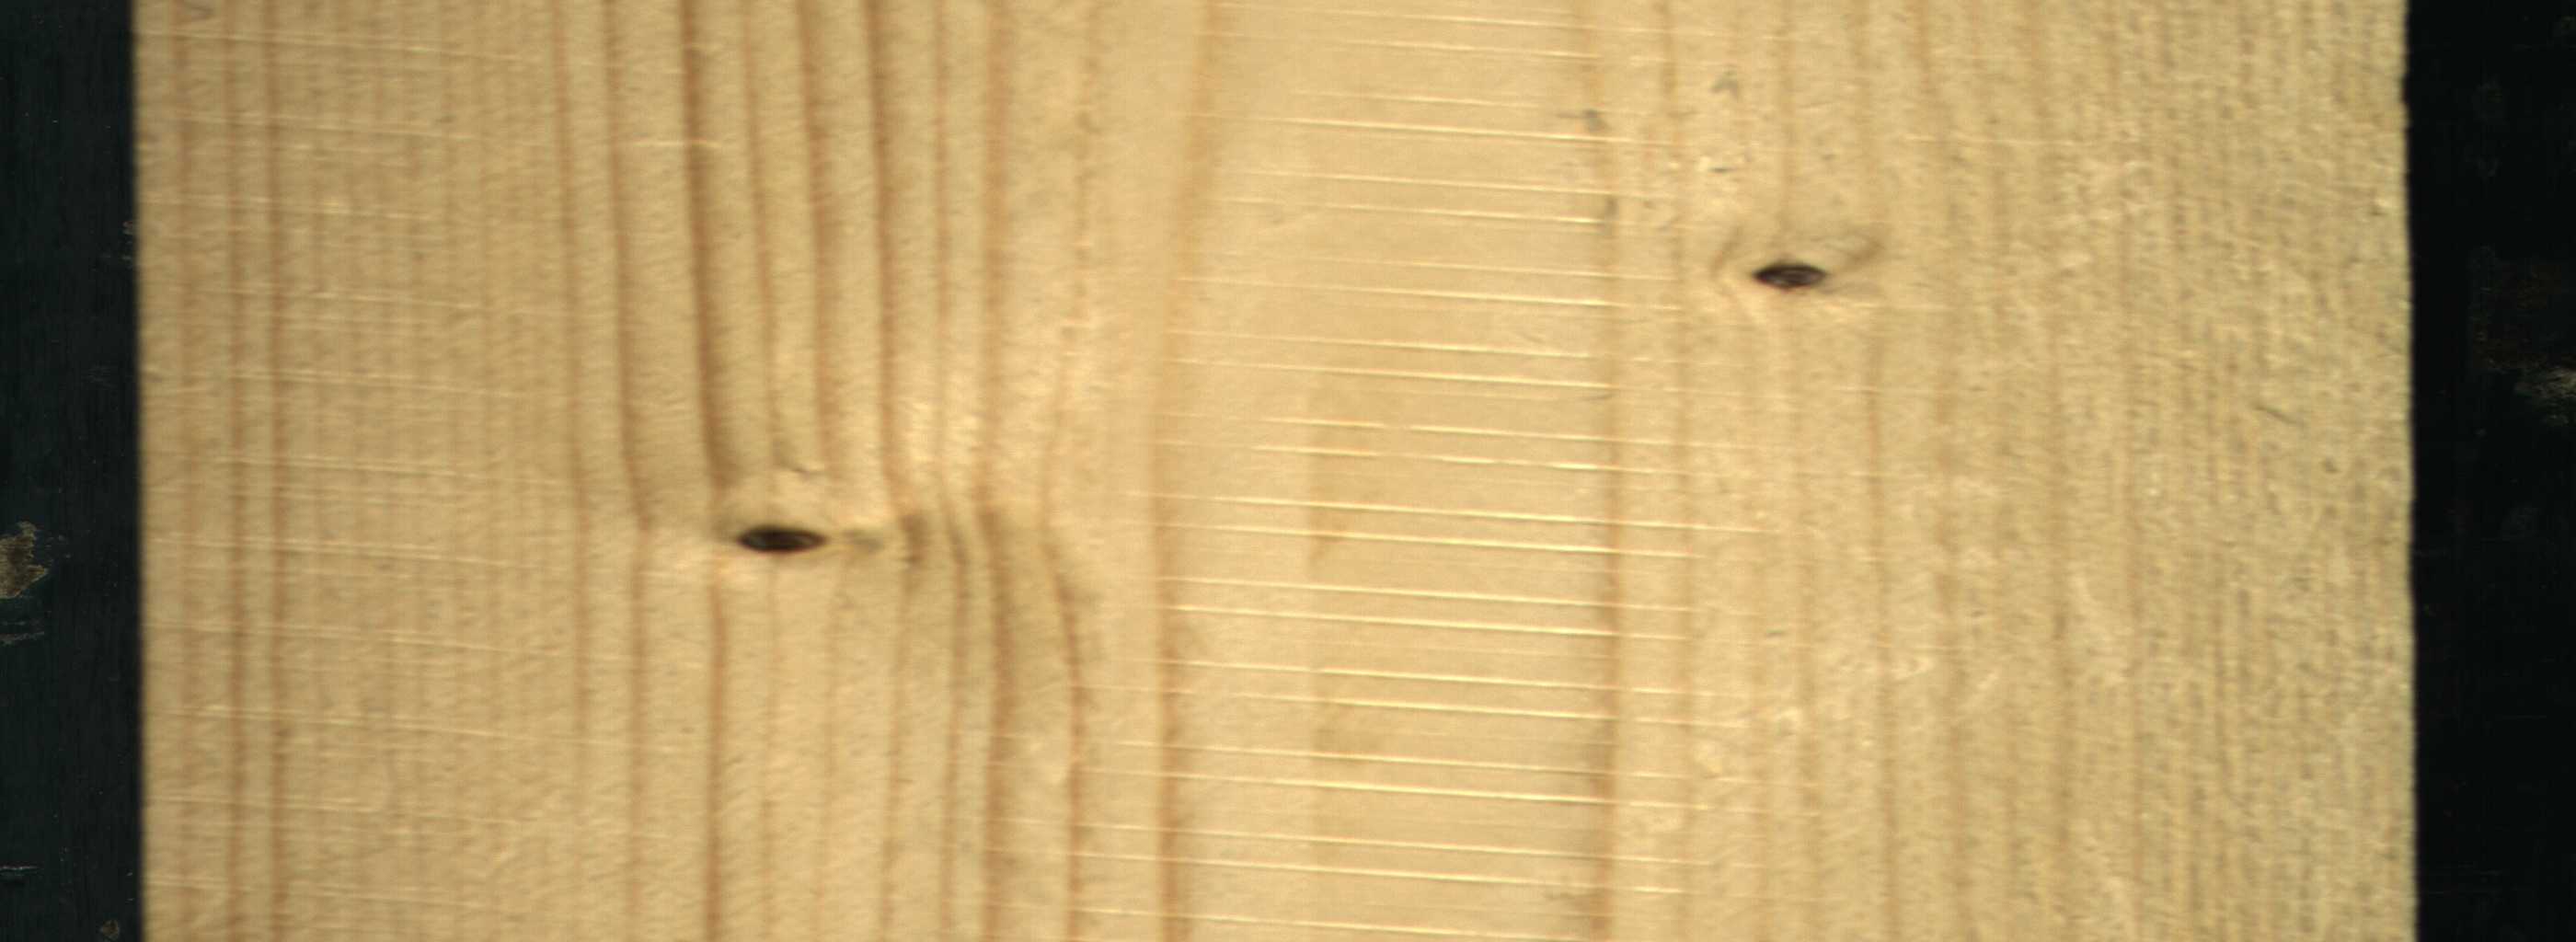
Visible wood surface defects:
Dead_Knot
Dead_Knot